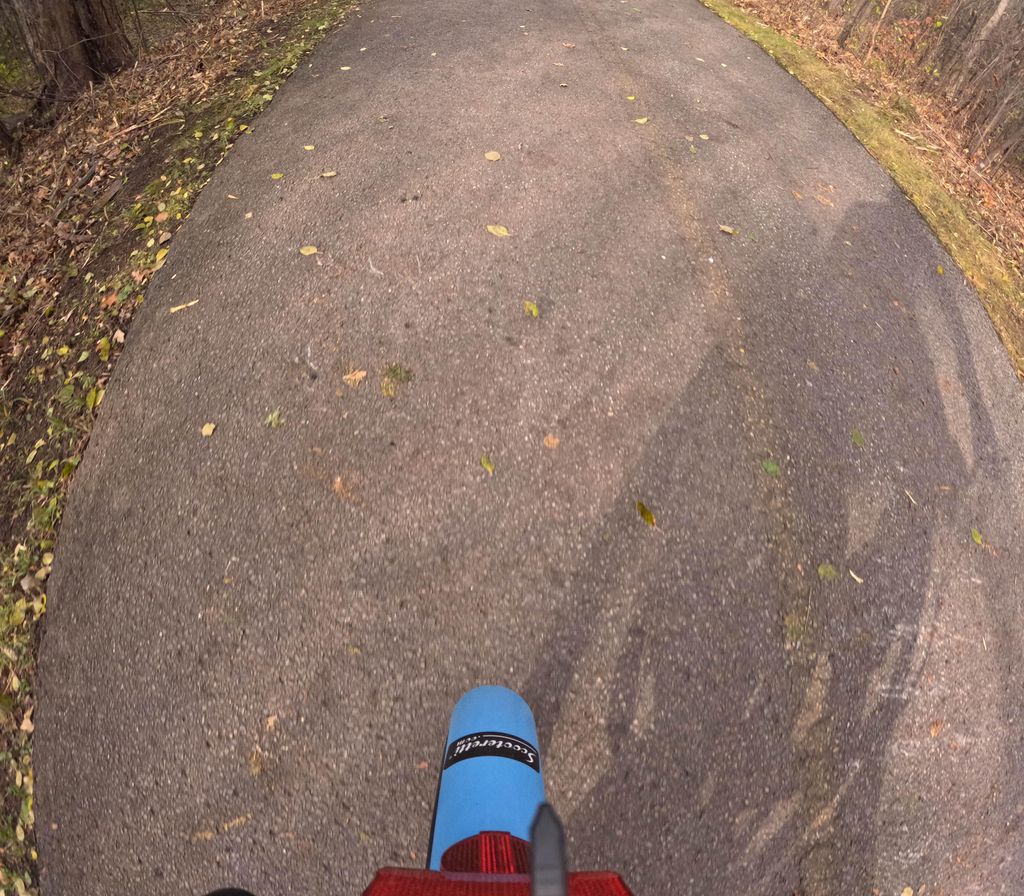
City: ottawa-gatineau